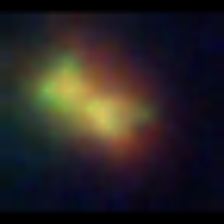
Taxon: Chaetoceros
Group: Diatoms